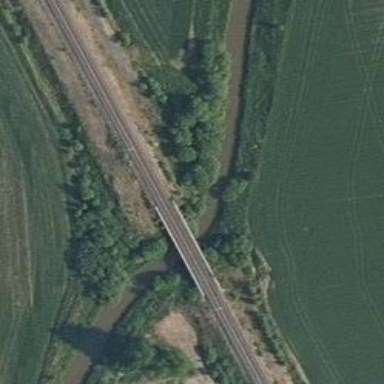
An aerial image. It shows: Bridge carrying continuous electrified railway tracks with contact line.